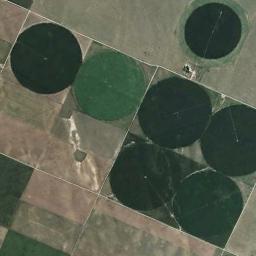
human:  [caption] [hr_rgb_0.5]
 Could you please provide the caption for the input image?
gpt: Seven neatly arranged circular farmland mixed with dark green and light green .

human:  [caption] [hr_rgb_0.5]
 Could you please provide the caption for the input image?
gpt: Several dark green circular farmlands are surrounded by some square farmlands .

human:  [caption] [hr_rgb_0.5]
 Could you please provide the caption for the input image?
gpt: Round fields are not the same color .

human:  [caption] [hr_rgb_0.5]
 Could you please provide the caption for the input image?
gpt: There are some green circle farmland and square farmland .

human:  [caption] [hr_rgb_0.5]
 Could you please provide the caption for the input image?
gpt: There are some circular farmlands of the same size arranged neatly .